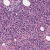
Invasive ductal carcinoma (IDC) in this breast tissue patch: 1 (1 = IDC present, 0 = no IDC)